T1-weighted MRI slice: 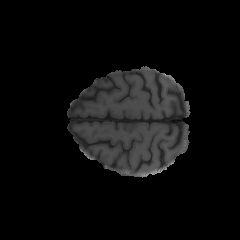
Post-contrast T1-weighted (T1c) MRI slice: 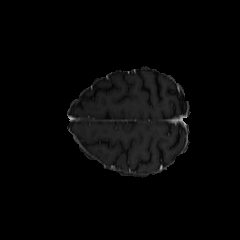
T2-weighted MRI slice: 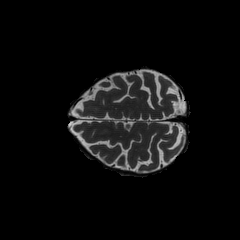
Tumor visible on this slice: no